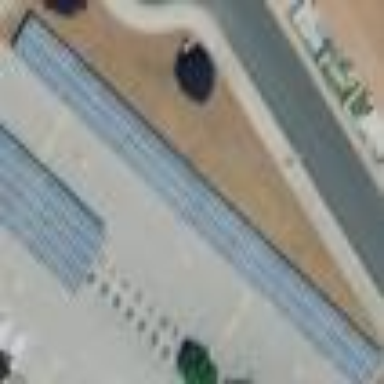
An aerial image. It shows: Solar photovoltaic panel generator on roof.